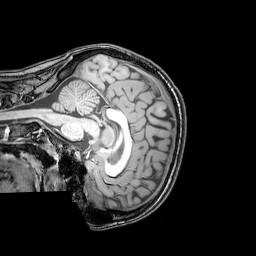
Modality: T1w
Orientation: sagittal
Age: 22
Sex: female
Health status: healthy
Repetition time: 0.081 s
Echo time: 0.037 s